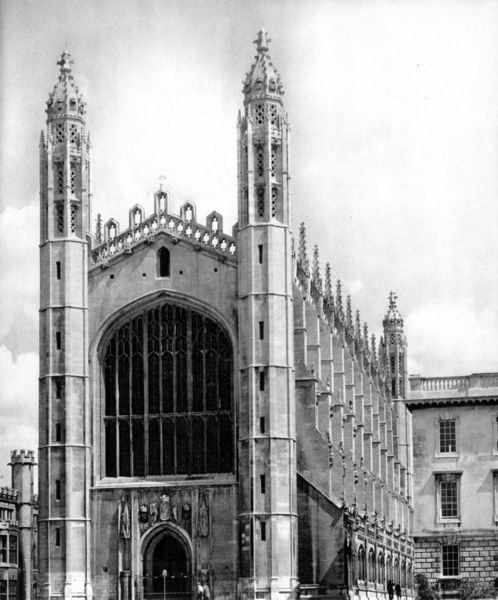
Titel: Kapelle des King´s College, Cambridge/Cambridgeshire
Standort: Cambridge (EU - GB)
Schlagwörter: fenster, weiss, gebäude, kirche, klassizismus, england, frontal, gotik, rund, turm, fassade, italien, pilaster, anbau, türme, hauptschiff, kathedrale, portal, romanik, fotographie, streben, zweiturmfassade, kirchenfassade, anbeu